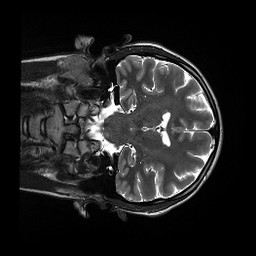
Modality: T2w
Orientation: coronal
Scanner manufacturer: siemens
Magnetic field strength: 3 T
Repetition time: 13.52 s
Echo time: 0.088 s